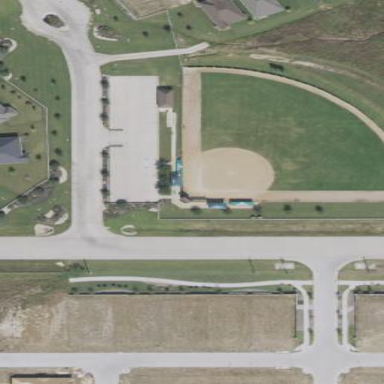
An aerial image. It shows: Baseball pitch for leisure land activities.